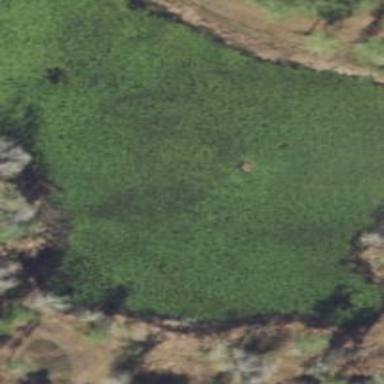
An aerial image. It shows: Marshy wetland area.